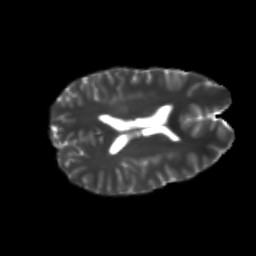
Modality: T2w
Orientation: axial
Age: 20
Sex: female
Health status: healthy
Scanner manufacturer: philips
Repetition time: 7.386 s
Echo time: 0.08599 s